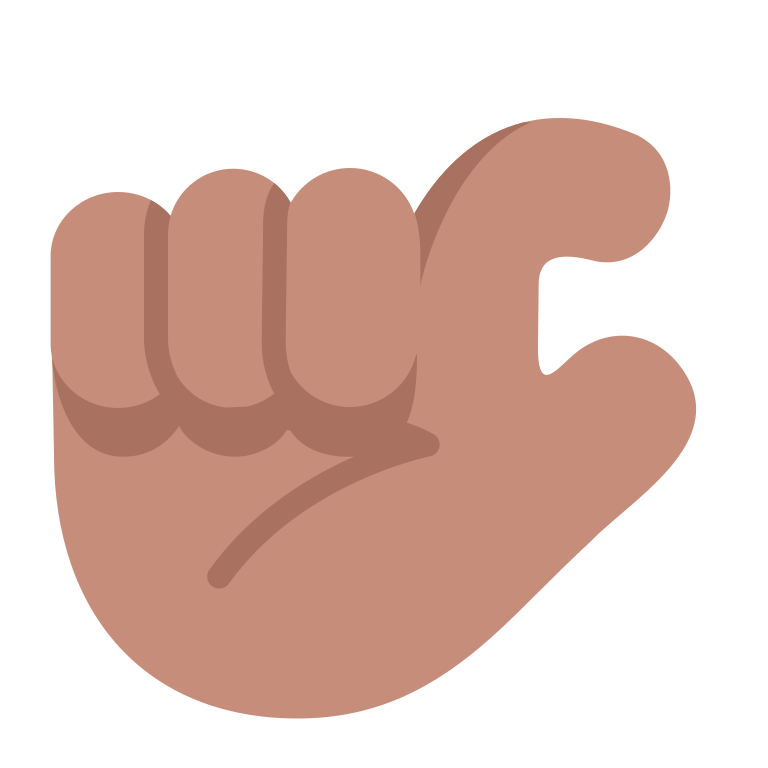
pinching hand flat